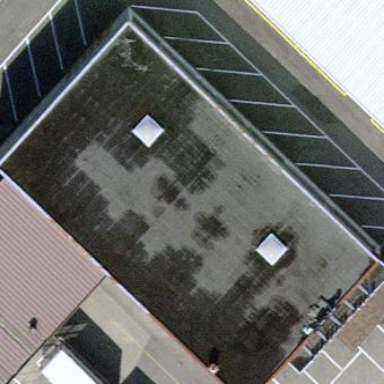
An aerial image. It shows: Commercial building.